Current action and preconditions to check: trajectory_clear

Your task: For each precondition in the list above, predict whether it will hold at this action.

Consider the current scene as observed from the mobile robot's camera, and analyze the predicted future states of all dynamic agents (e.g., people, animals, vehicles, or any moving entities) within the NEXT SECOND.

IMPORTANT: Only answer "very likely" if you are absolutely certain—based on strong, clear evidence—that a dynamic agent will violate the precondition in the predicted future state. Do NOT answer "very likely" for unlikely, ambiguous, or low-probability risks.

Ask yourself for each precondition: Is there a high probability, with clear and convincing evidence, that the predicted future states of any dynamic agent will interfere with the predicted future state of the currently executing action within the NEXT SECOND, causing that precondition to fail?

Assess the risk level based on these predictions. Use "likely" or "very likely" if motions create a clear risk of interference.

Use "neutral" or "improbable" if agents are nearby but their predicted paths are clearly diverging or non-conflicting.

Failure Risk Categories: "very improbable", "improbable", "neutral", "likely", "very likely"

Answer Format: Output ONLY the probability_of_failure value from these categories: "very improbable", "improbable", "neutral", "likely", "very likely"

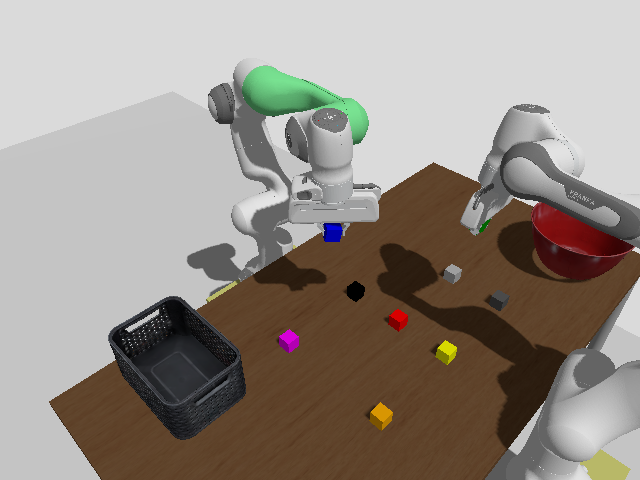

Answer: very improbable